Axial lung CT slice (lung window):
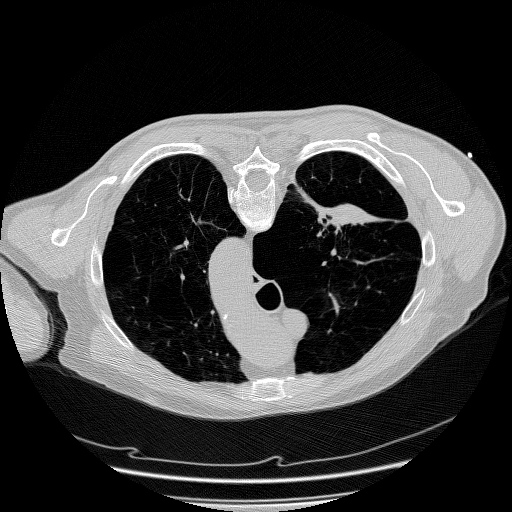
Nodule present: no